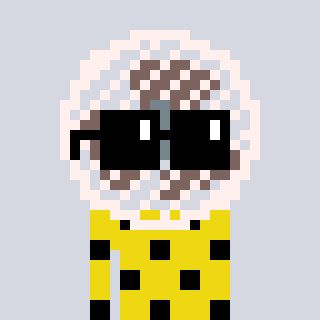
a pixel art character with square black sunglasses, a fan-shaped head and a yellow-colored body on a cool background